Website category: book
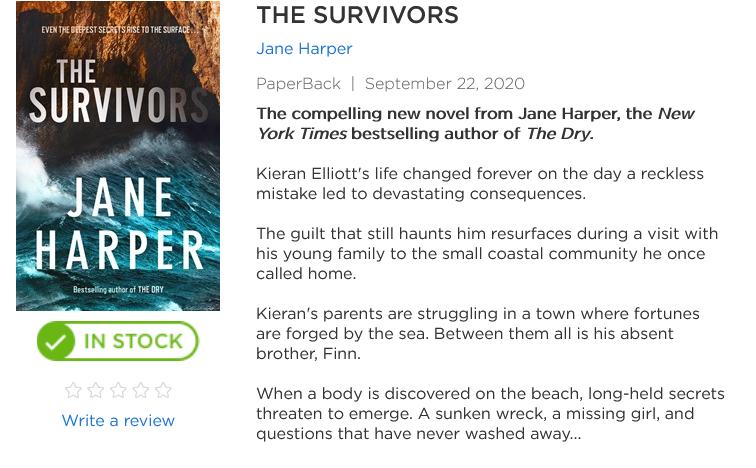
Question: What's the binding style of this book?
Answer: PaperBack

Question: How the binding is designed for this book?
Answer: PaperBack

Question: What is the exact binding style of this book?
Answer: PaperBack

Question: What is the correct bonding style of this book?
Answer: PaperBack

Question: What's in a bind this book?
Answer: PaperBack

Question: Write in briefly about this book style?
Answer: PaperBack

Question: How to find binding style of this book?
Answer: PaperBack

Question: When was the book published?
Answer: September 22, 2020

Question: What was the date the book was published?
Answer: September 22, 2020

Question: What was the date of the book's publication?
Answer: September 22, 2020

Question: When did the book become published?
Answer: September 22, 2020

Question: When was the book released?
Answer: September 22, 2020

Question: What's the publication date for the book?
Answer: September 22, 2020